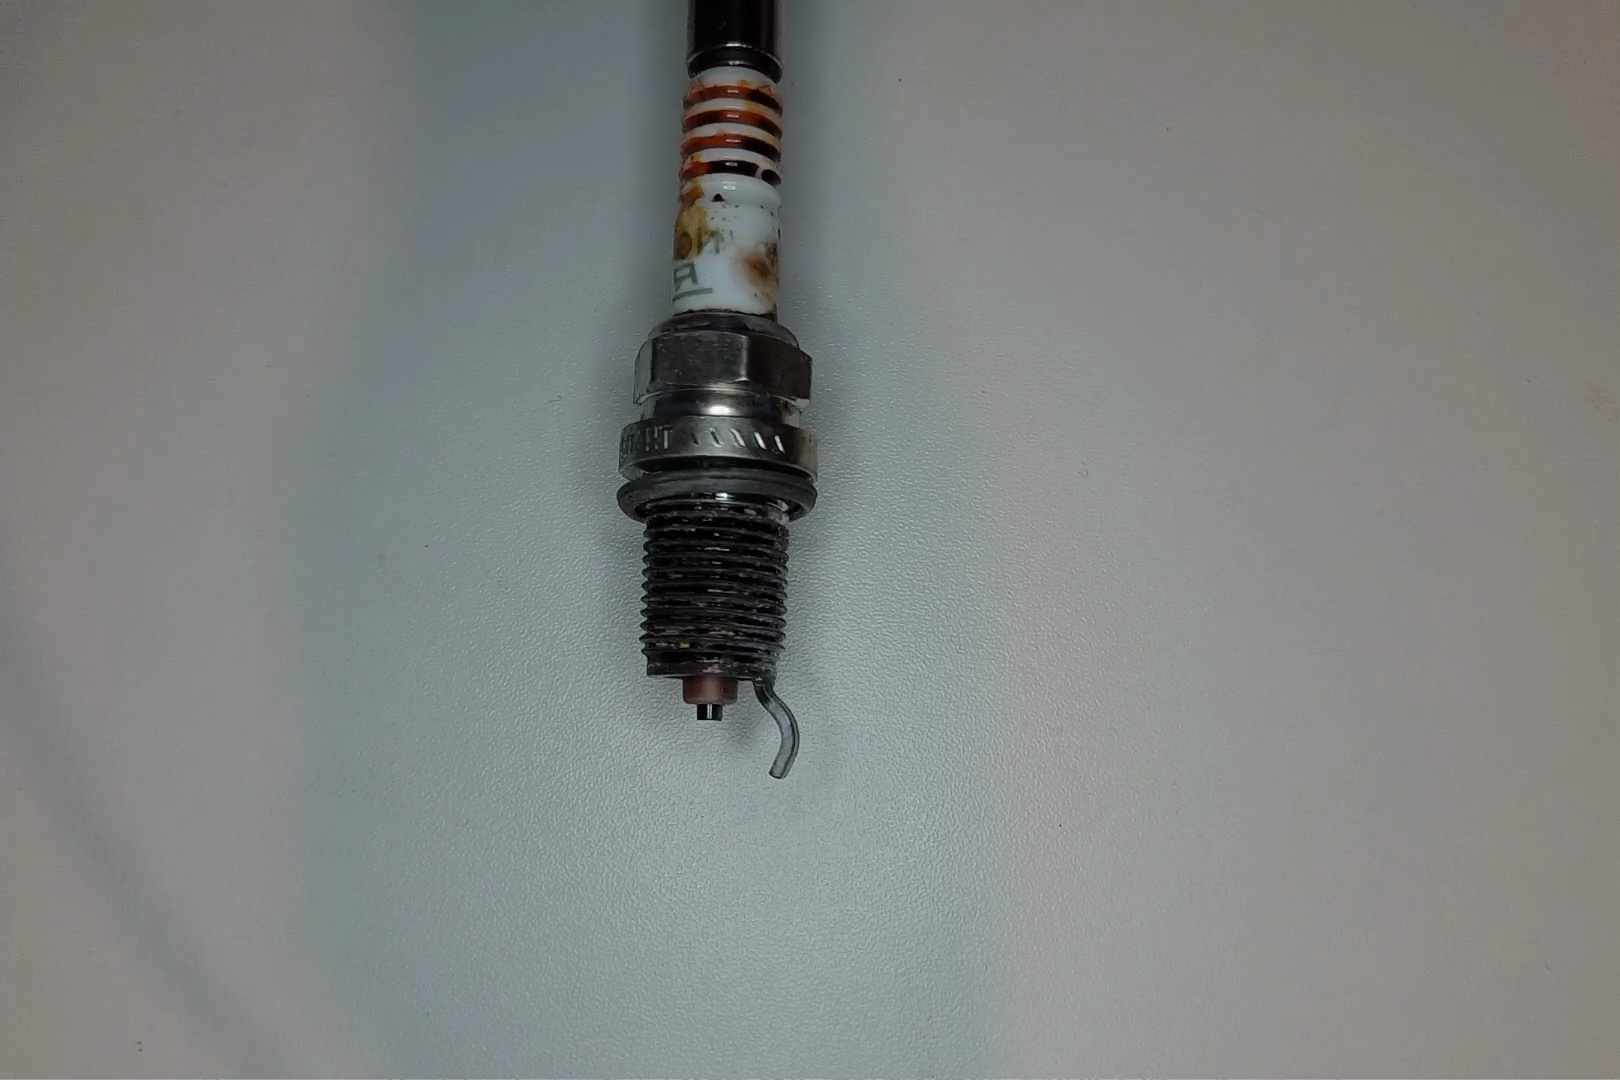
Label: anomaly